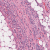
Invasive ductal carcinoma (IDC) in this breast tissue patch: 1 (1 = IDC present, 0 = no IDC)